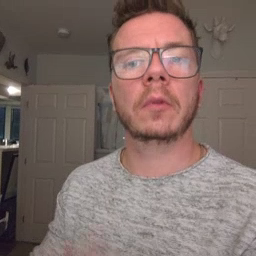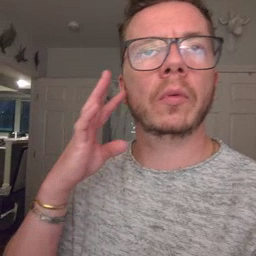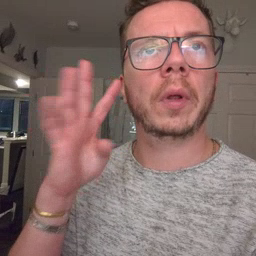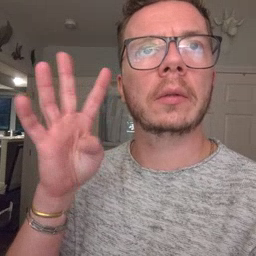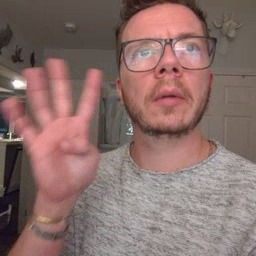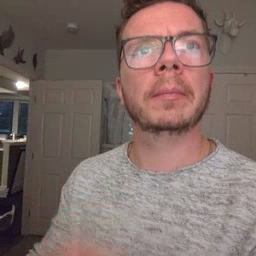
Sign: noisy